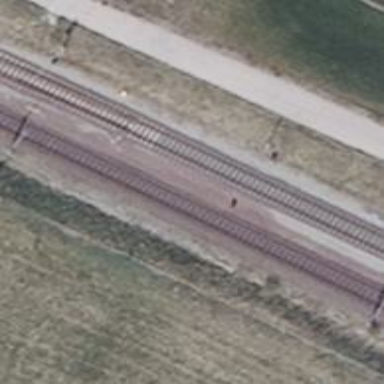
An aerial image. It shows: Railway signal.